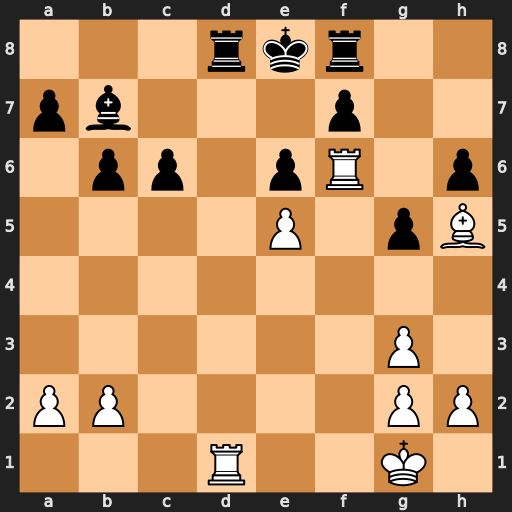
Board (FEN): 3rkr2/pb3p2/1pp1pR1p/4P1pB/8/6P1/PP4PP/3R2K1
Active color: w
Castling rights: -
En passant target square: -
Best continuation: Rxe6#